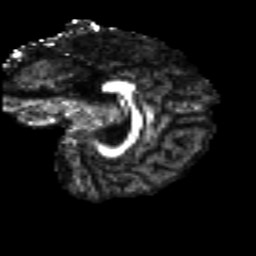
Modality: FA
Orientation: sagittal
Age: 30
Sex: female
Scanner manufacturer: siemens
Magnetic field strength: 3 T
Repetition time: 8.8 s
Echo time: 0.085 s